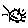
Label: sun